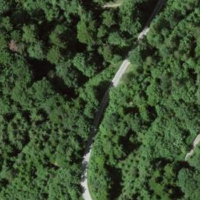
EUNIS habitat code: 43
Species observed at this site:
Sambucus racemosa
Urtica dioica
Tussilago farfara
Sambucus nigra
Turdus merula